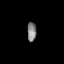
Tissue: prostate
Cell type: T cells
Senescence score: 0.3548
Nuclear area (px): 171
Mean DAPI intensity: 129.409